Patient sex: M
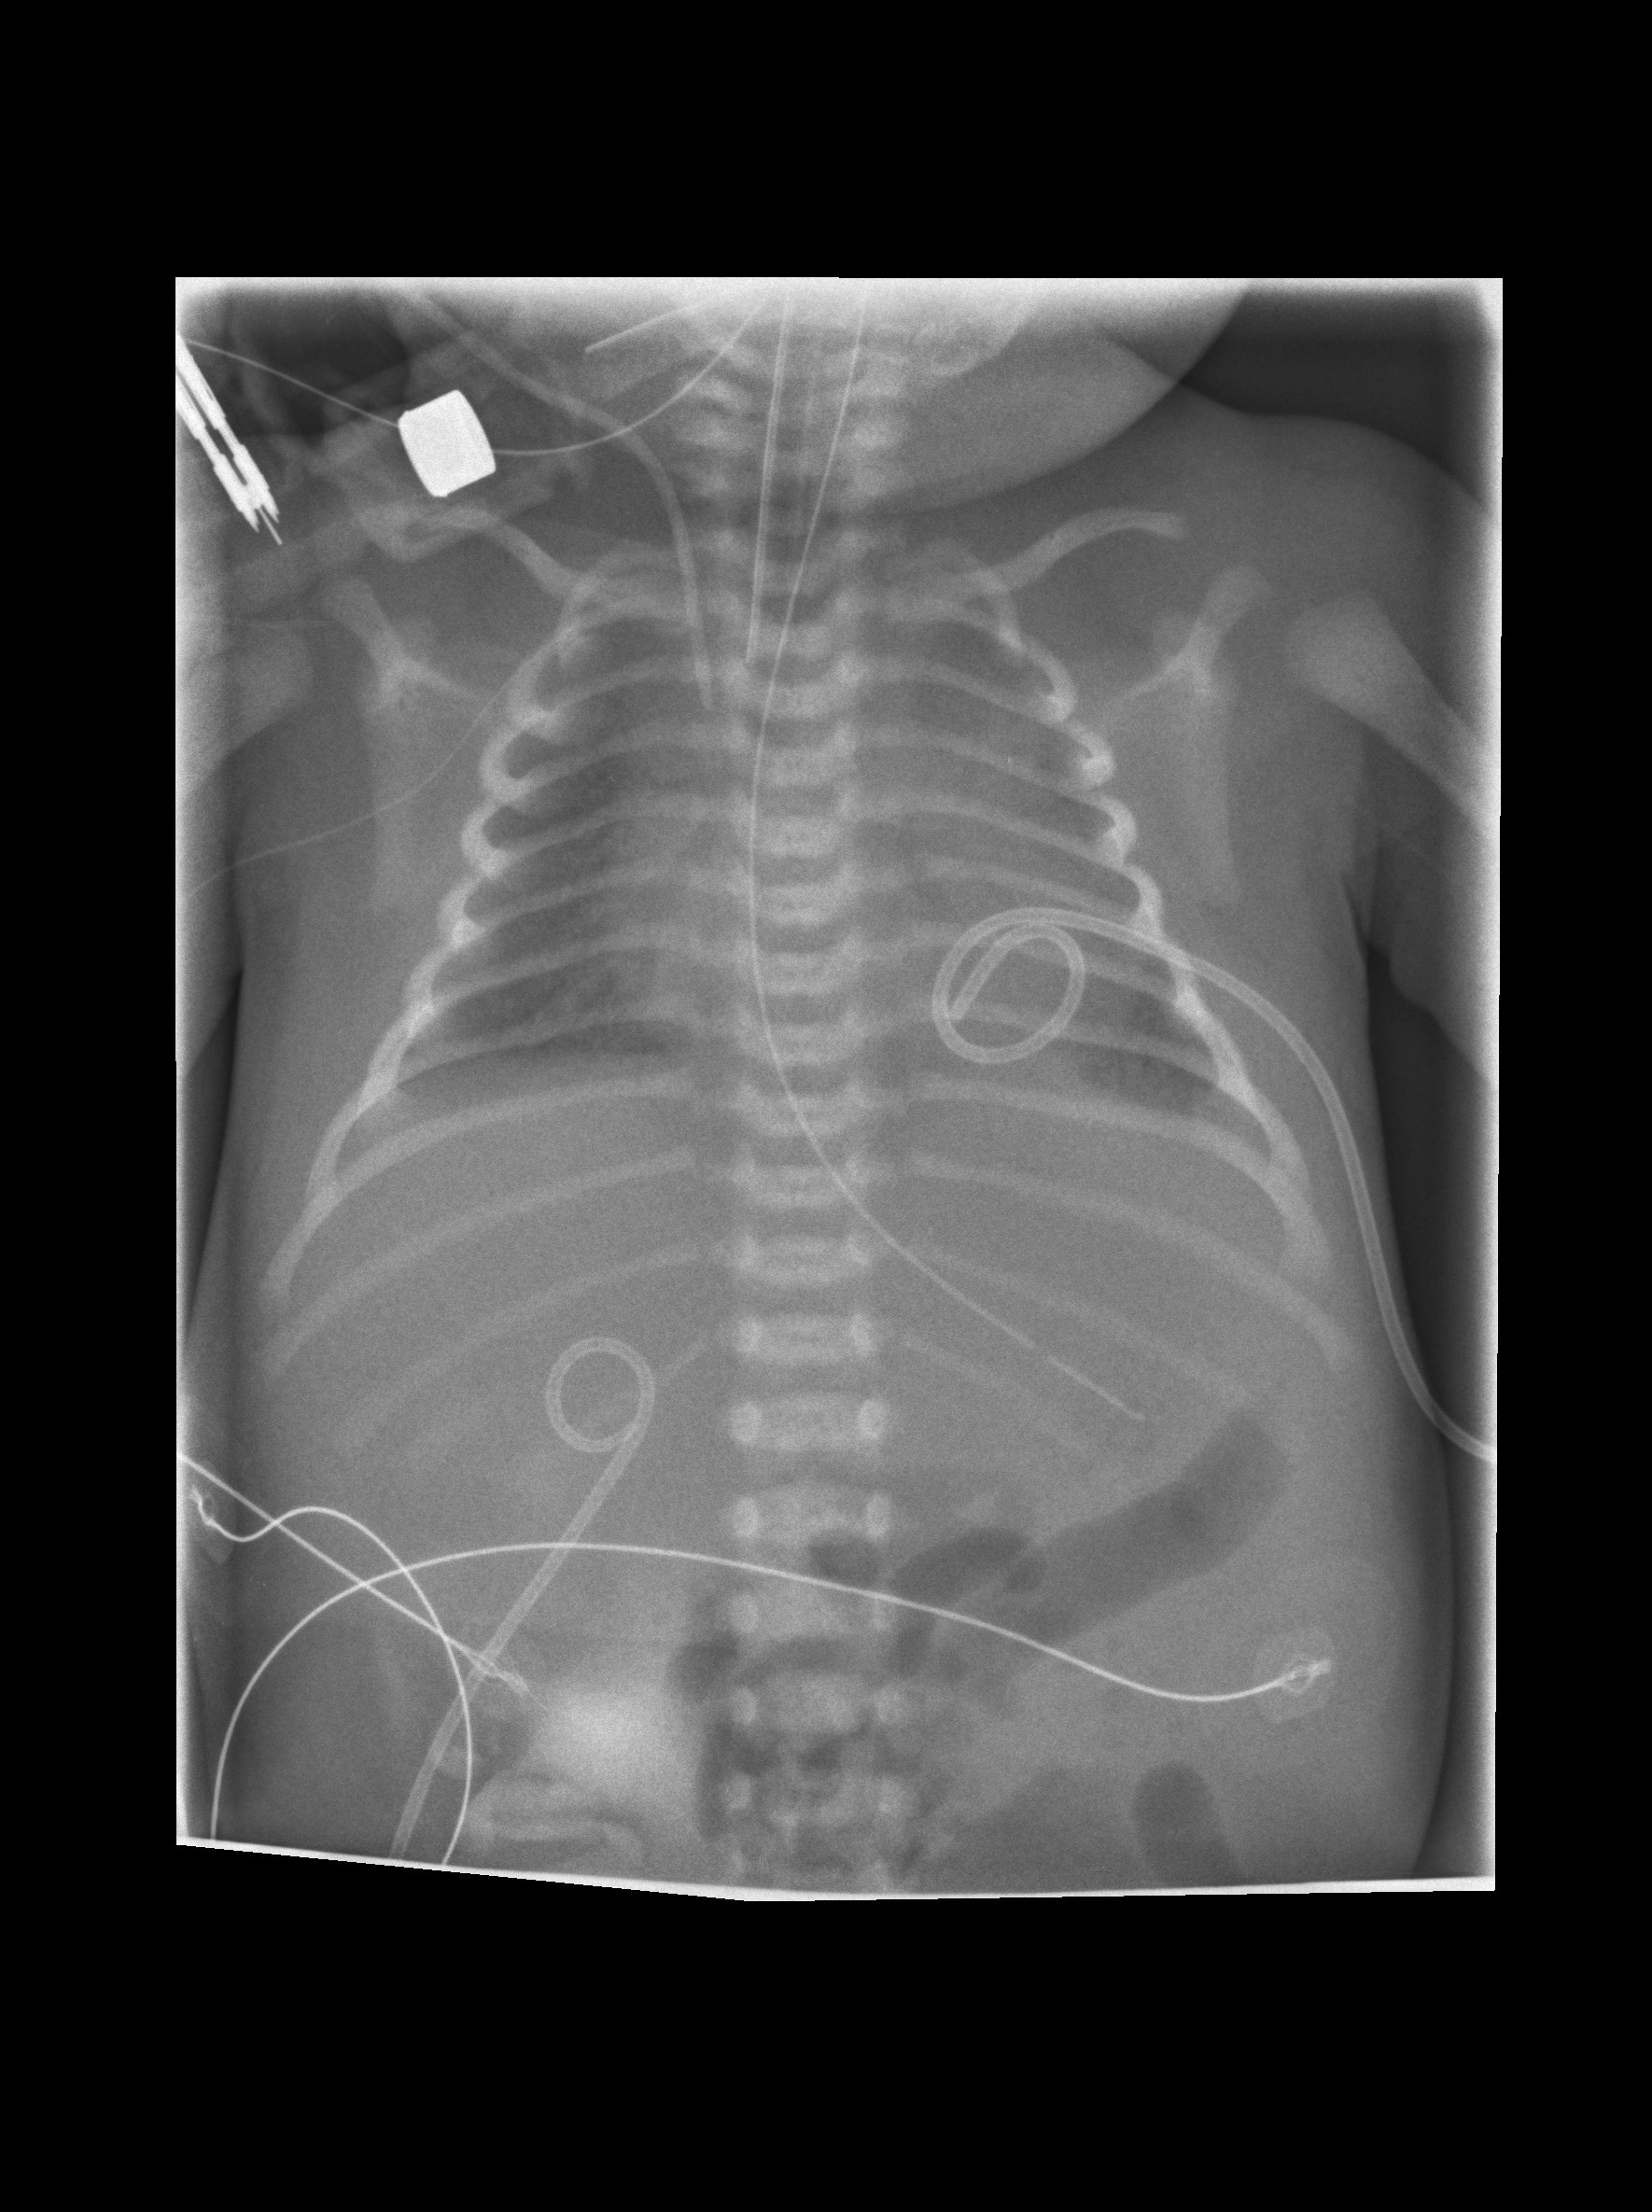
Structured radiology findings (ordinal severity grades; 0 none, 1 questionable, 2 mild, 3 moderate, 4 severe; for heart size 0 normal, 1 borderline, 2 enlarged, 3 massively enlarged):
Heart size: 2
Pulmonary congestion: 0
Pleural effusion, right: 0
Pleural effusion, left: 0
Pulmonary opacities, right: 2
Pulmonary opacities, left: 2
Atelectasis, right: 0
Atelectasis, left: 0